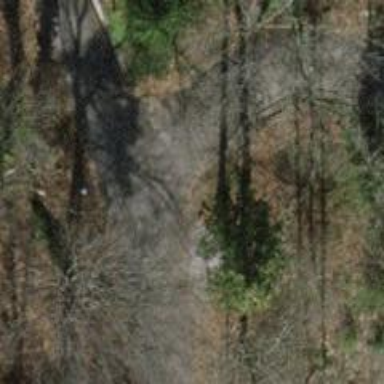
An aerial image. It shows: Brown bench.